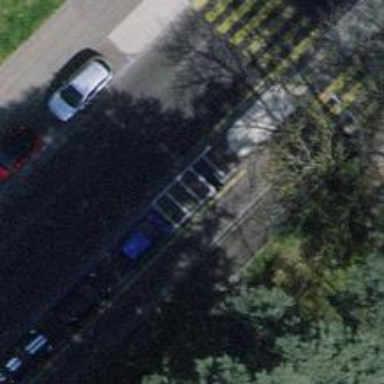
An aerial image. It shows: Motorcycle parking facility.